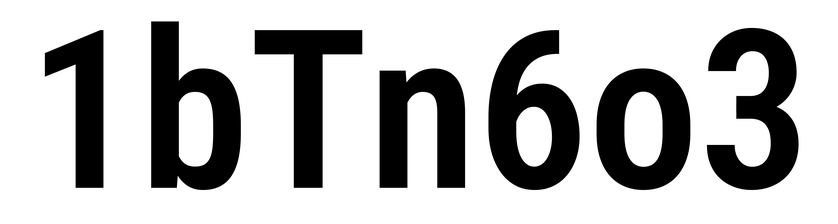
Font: Roboto_Condensed_SemiBold